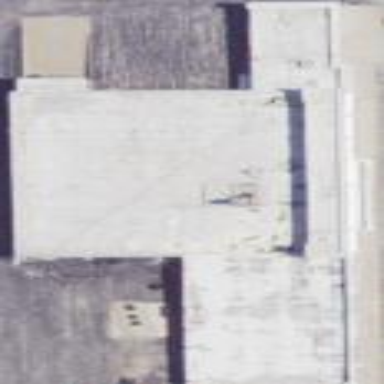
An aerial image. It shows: Retail building.